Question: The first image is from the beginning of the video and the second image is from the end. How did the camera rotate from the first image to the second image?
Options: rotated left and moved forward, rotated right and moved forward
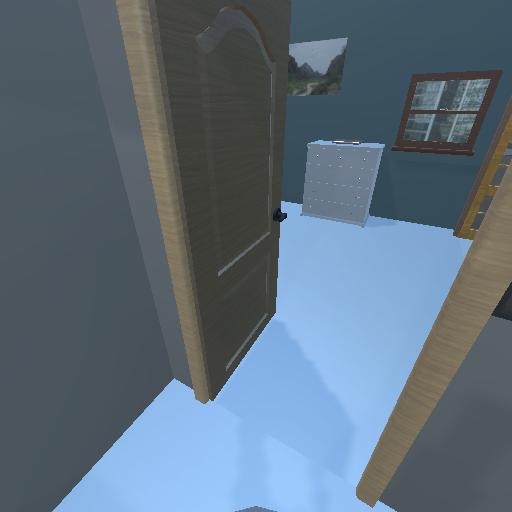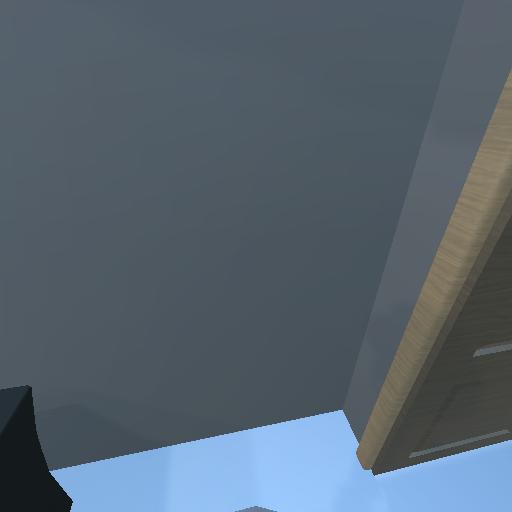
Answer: rotated left and moved forward